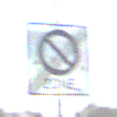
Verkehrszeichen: EndeEingeschraenktesHalteverbotZone
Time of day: SunriseSunset
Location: Outdoor (RoadRail)
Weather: PartlyCloudy
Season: NotSpecified
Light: Natural